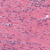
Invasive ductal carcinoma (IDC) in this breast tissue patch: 0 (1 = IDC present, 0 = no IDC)